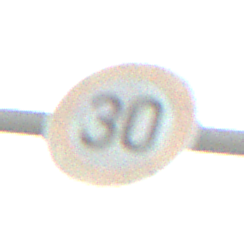
Verkehrszeichen: Geschwindigkeit30
Umgebung: Outdoor, RoadRail
Tageszeit: SunriseSunset
Wetter: PartlyCloudy
Licht: Natural
Jahreszeit: NotSpecified
Kontrast: LowContrast